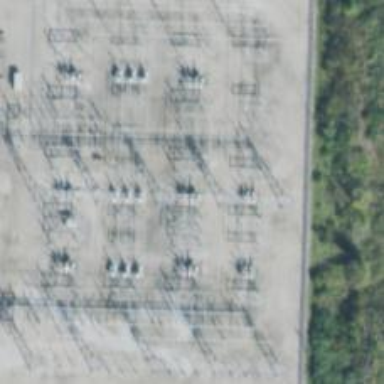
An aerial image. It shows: Switch used for power control.